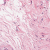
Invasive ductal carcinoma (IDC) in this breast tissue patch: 0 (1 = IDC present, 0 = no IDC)